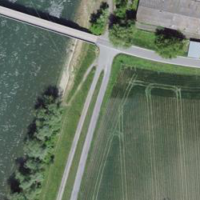
EUNIS habitat code: 24
Species observed at this site:
Cichorium intybus